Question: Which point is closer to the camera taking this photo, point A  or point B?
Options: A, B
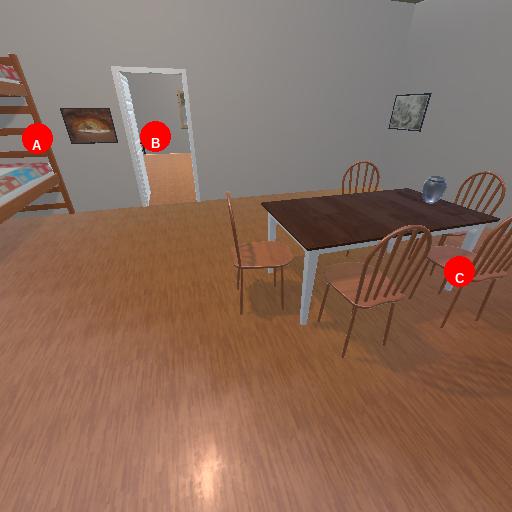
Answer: A